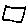
Label: square